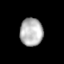
Tissue: lung
Cell type: Epithelial cells
Senescence score: 0.2334
Nuclear area (px): 628
Mean DAPI intensity: 181.325